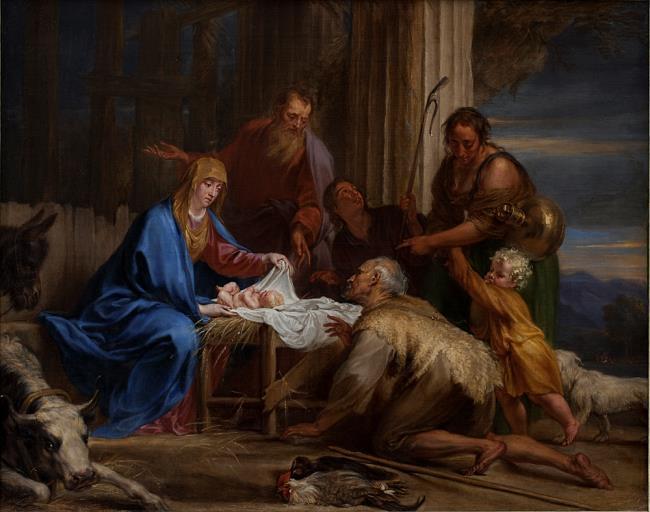
Title: De aanbidding der herders
Artist: Jan Boeckhorst
Earliest date: 1650
Latest date: 1650
Genre: painting
Iconography: cattle
Keywords: New Testament and Apocrypha, herdsman, stable interior, donkey, ox, birth